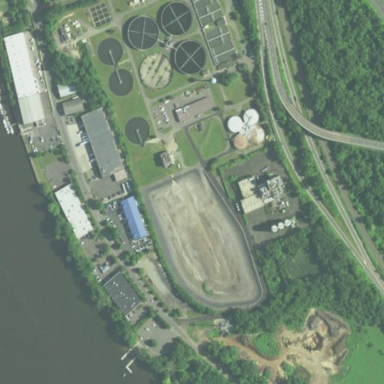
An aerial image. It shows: View of wastewater plant.